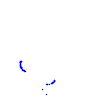
Particle: kaon